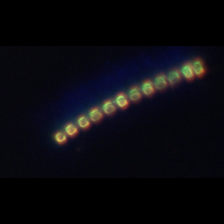
Taxon: Skeletonema
Group: Diatoms